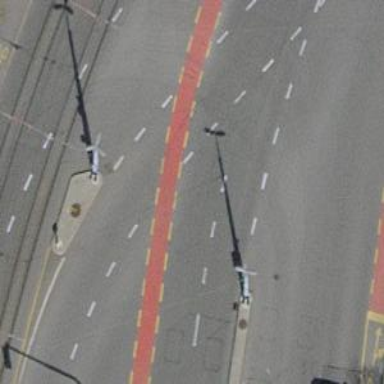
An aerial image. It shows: Secondary road with separate sidewalk. Trolley wires are present on this asphalt road.